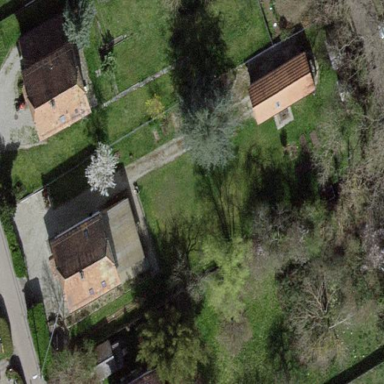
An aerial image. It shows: Garden enclosed by fence.